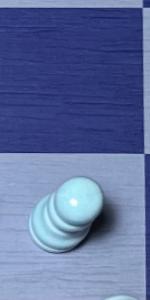
Label: Pawn_White